Interaction volume radius: 5 \u00c5
Interaction volume height: 25 \u00c5
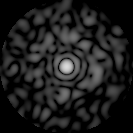
Disorder parameter: 0.8255